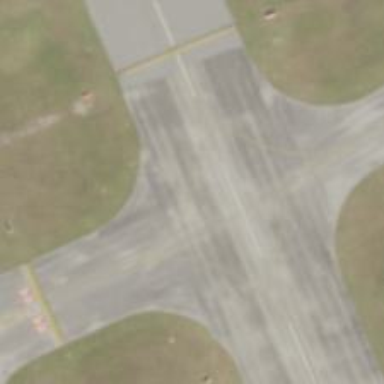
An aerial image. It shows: Image of taxiway at airport.